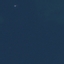
Label: SeaLake